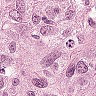
Metastatic tissue present: yes